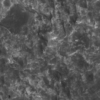
Label: not_dusty